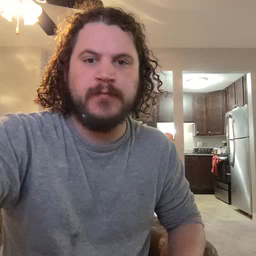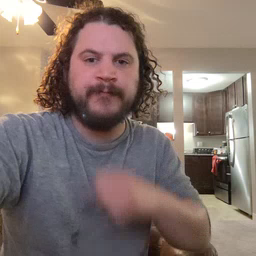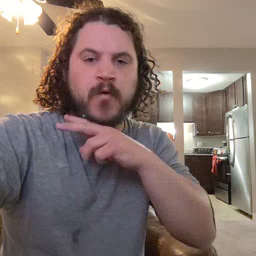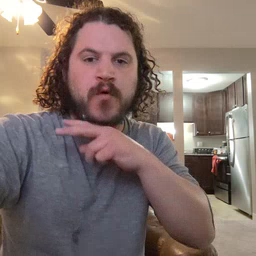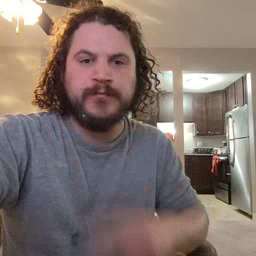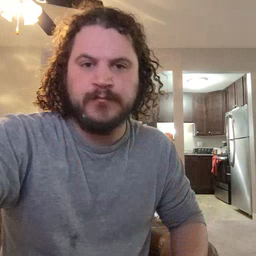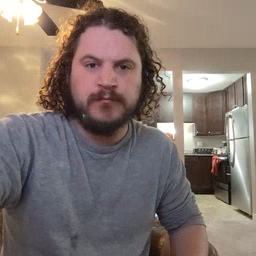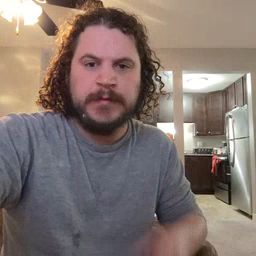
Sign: frog